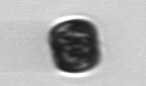
Label: Thalassiosira